Question: I have some data taken from a Likert Survey. The scale of the survey is from 1 to 5. I am calculating the percentage of responses chosen for each question. My problem is when graphing these percentages, the boundary of the x-axis seems endless. This is the code I'm using to plot:
'''
#Get the proportion table for the factored responses and melt it using the reshape2 package
#Graph it using the factor levels for X and the value converted into percentage for y
ggplot(melt(prop.table(table(factor(jsp.df$Q1,
levels =c(1, 2, 3, 4, 5))))),
aes(x=Var1, y=value*100)) +
geom_bar(stat="identity") +
labs(title = "Q1: Deaf People Will be in College
", x = "
Likert Factors
", y="Percent Circled
") +
ylim(c(0,100)) +
#Replace factor levels with label names
scale_x_discrete(breaks=c(1, 2, 3, 4, 5), labels=c("Very Good
Chance", "Fairly Good
Chance", "Some
Chance", "A Little
Chance", "No
Chance"))
'''
The results are attached. What would be the best way to fix the x axis? Thank you

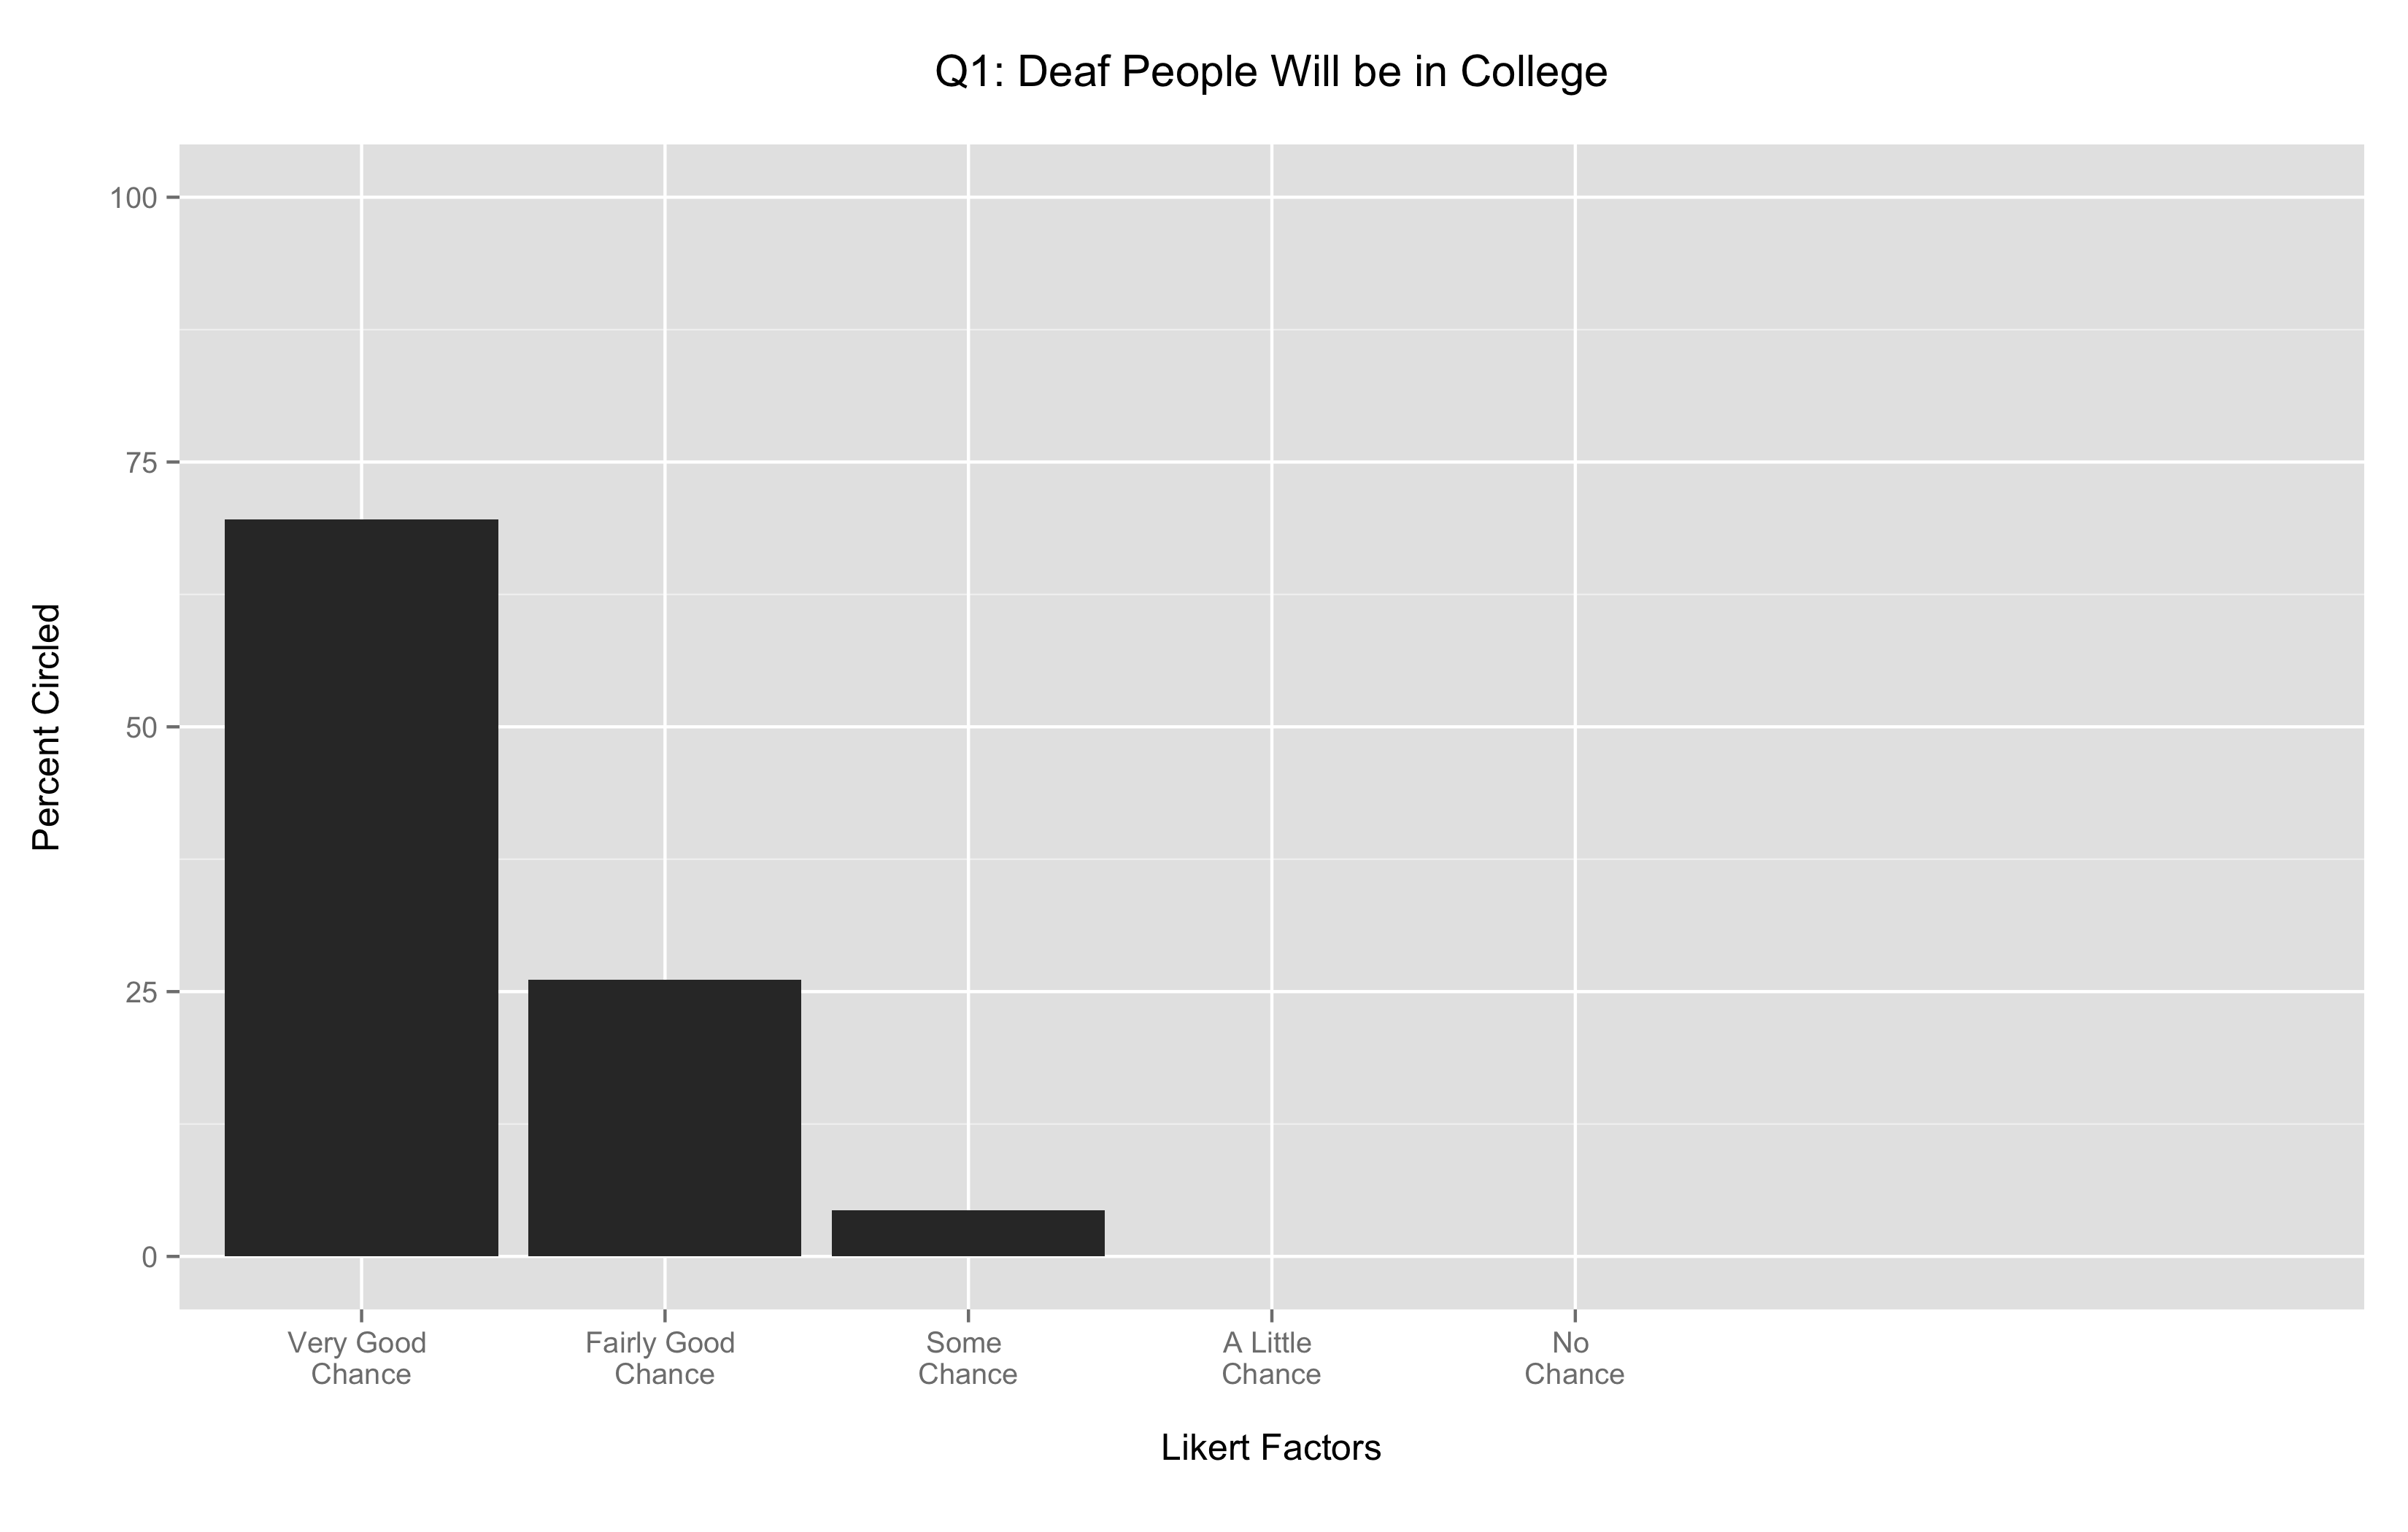
Answer: After melting your data of 'prop.table()' 'Var1' values are integers not the factors because levels are 1,2,.... So in 'ggplot()' call you need to use 'scale_x_continuous()' instead of 'scale_x_discrete()'.
'''
+ scale_x_continuous(breaks=c(1, 2, 3, 4, 5),
labels=c("Very Good
Chance", "Fairly Good
Chance",
"Some
Chance", "A Little
Chance", "No
Chance"))
'''
Another way is to set 'limits=' inside the 'scale_x_discrete()'. For l'imits=' you should use the same values as for 'breaks='.
'''
+ scale_x_discrete(breaks=c(1, 2, 3, 4, 5), limits=c(1,2,3,4,5),
labels=c("Very Good
Chance", "Fairly Good
Chance",
"Some
Chance", "A Little
Chance", "No
Chance"))
'''